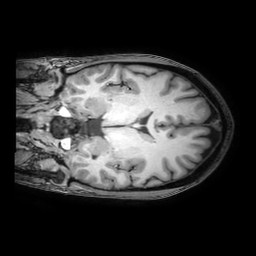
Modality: T1w
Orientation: coronal
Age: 26
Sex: female
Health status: healthy
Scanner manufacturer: philips
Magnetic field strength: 3 T
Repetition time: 0.0079 s
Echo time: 0.0035 s